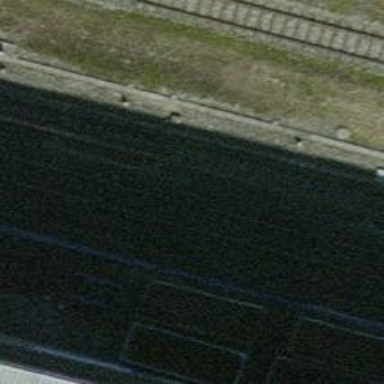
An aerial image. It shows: Single-track railway with electrified contact lines.